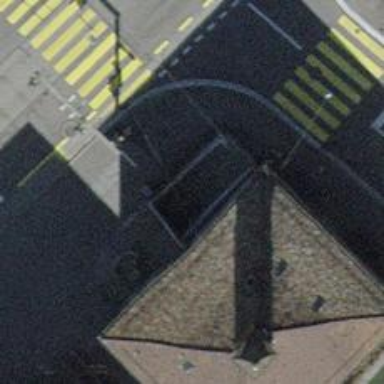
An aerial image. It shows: Concrete steps with ramp.